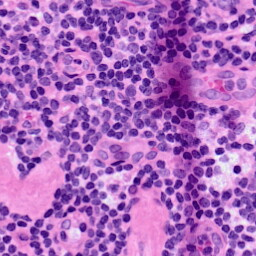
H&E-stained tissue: LymphNode